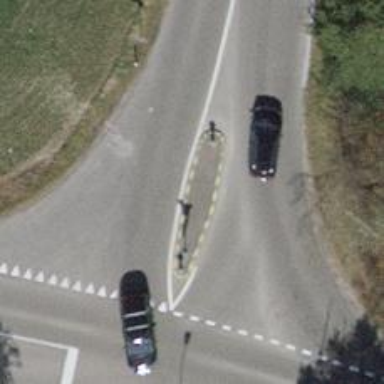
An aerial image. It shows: Unmarked crossing with pedestrian island.